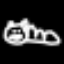
Label: frog